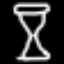
Label: hourglass